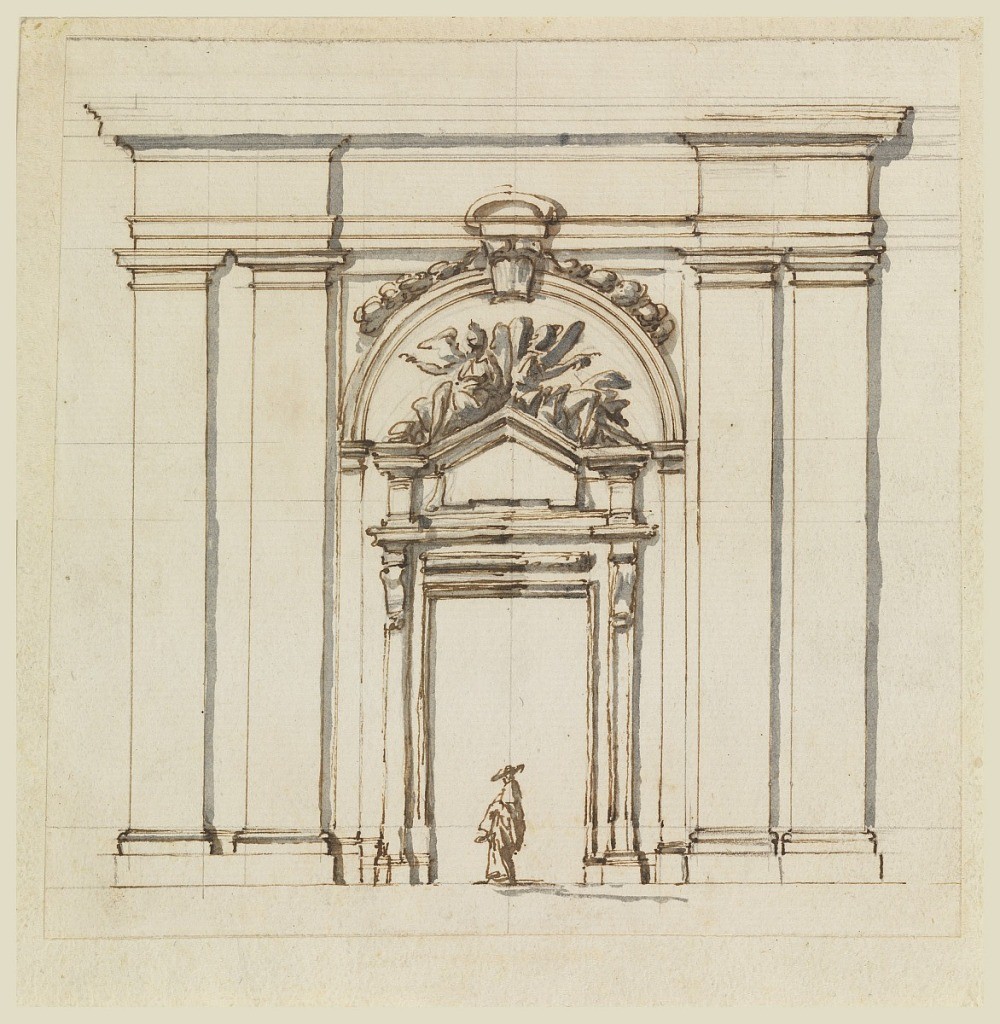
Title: Design for the Section of a Part of a Wall with a Doorcase
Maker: Carlo Marchionni, Italian, 1702–1786
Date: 1740–60
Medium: Pen and sepia ink, brush and gray watercolor, graphite on paper
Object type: Drawing
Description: The doorcase has a pointed pediment with two winged genil or angels sitting upon it. It is framed by an arch upon pilaster strips, with a garland lying above it. On either side are two pillars supporting an entablature. In the door opening is a walking cleric.